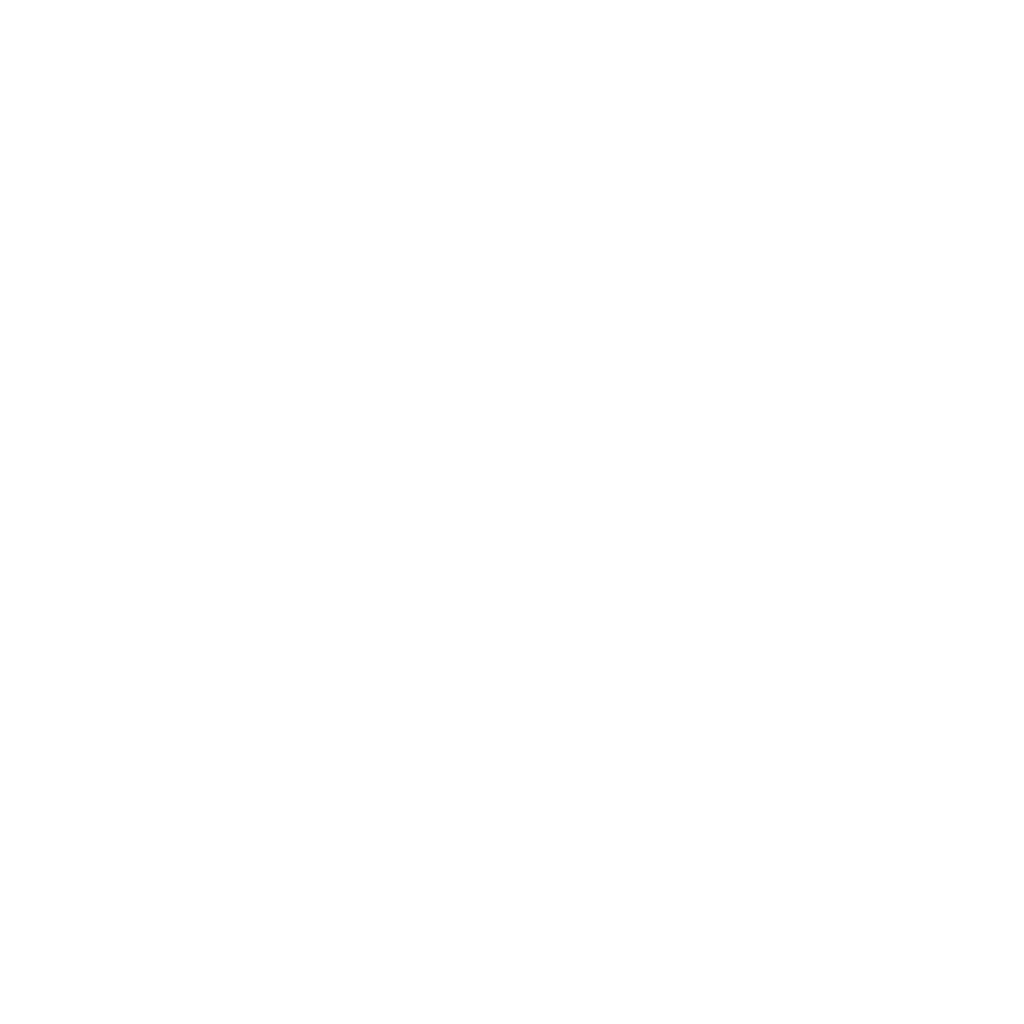
Texture map type: Metalness